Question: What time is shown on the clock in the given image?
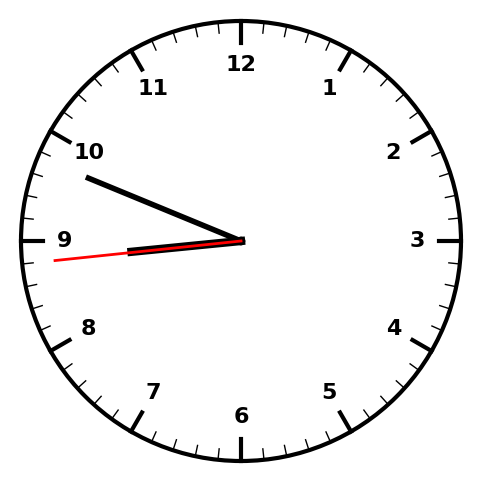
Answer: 08:48:44